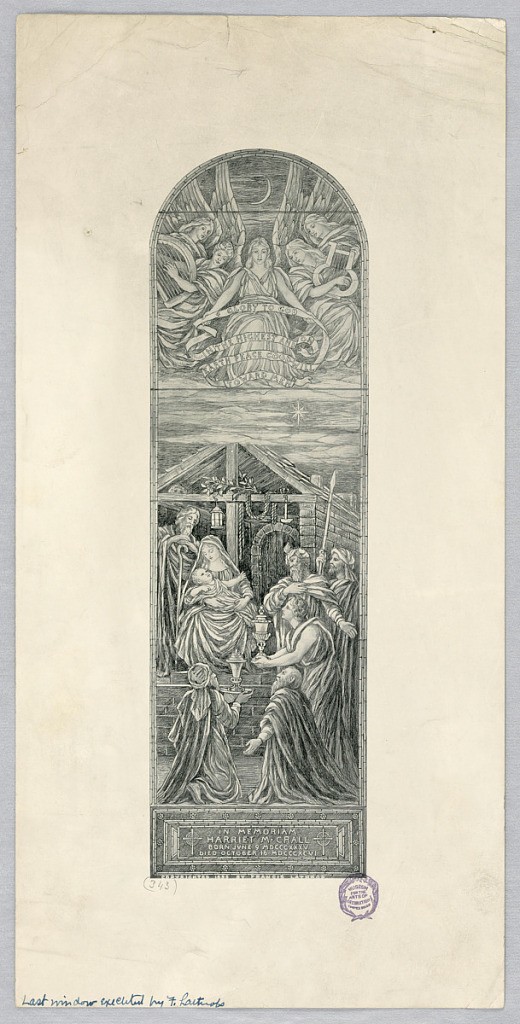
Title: Memorial Window for Harriet M. Crall
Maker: Francis Augustus Lathrop, American, 1849–1909
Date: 1899
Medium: Halftone engraving on paper
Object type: photostat
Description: Window depicting the Adoration, with five angels above. Central angel holds a ribbon with an inscription. Memorial plaque below to Harriet M. Crall (1835-1896). Copyright below, 1899.